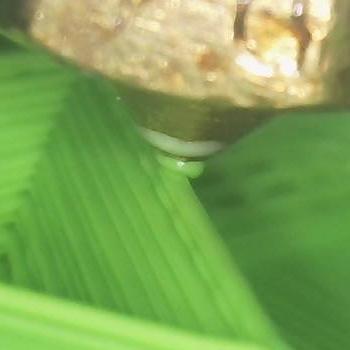
Flow rate: 267%